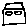
Label: house